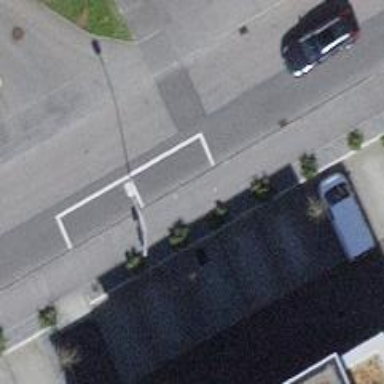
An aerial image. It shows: Parking lane with parallel orientation.